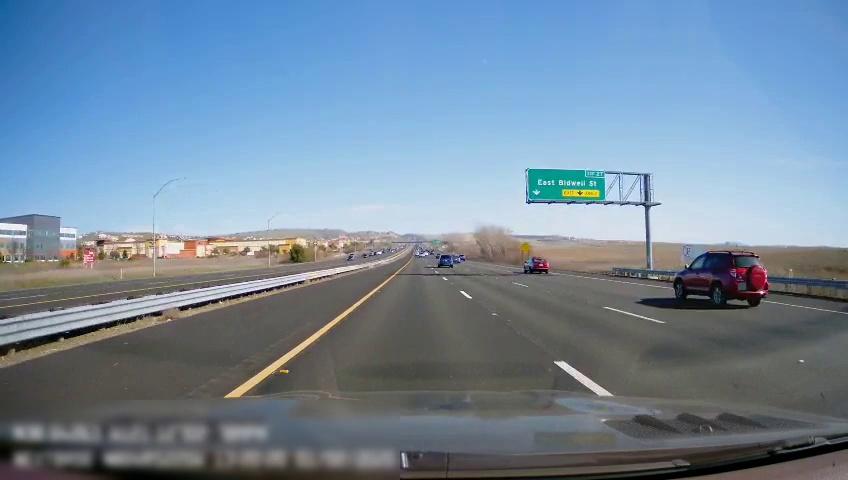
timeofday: Day
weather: Sunny
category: Drivable Space
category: Drivable Space
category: Vehicles | Car
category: Vehicles | Car
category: Vehicles | Car
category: Lanes | Opposite Lane
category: Lanes | Opposite Lane
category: Lanes | Current Lane
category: Lanes | Current Lane
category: Lanes | Alternate Lane
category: Lanes | Alternate Lane
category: Traffic | Signs